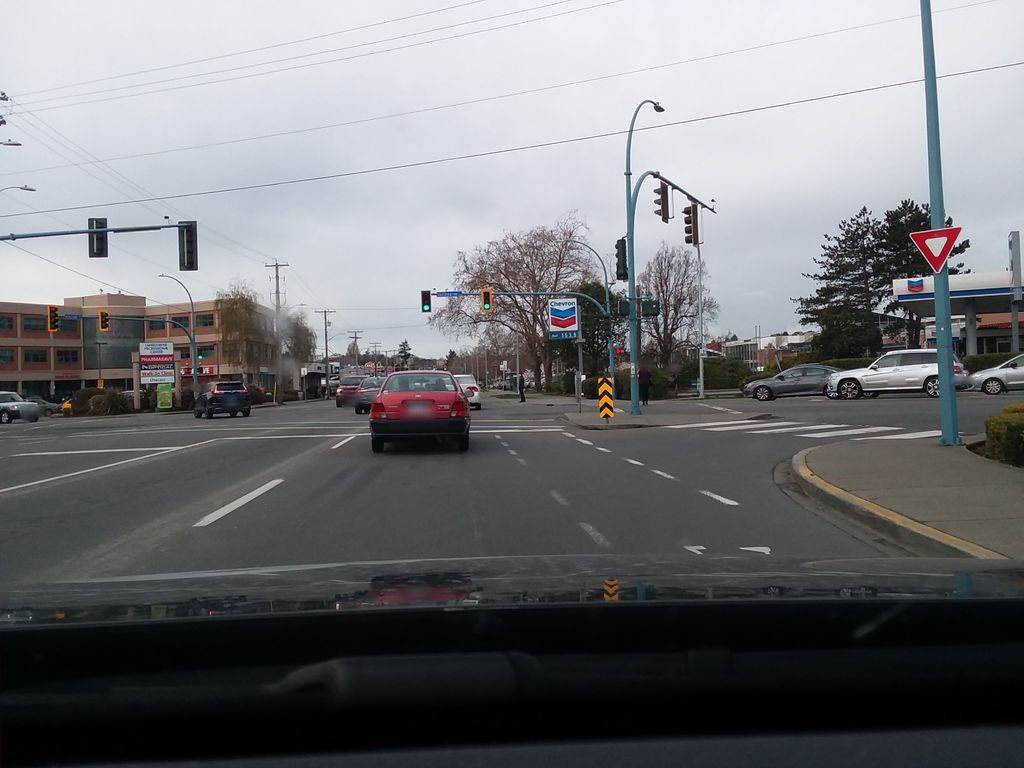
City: victoria